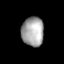
Tissue: lung
Cell type: Epithelial cells
Senescence score: 0.5515
Nuclear area (px): 641
Mean DAPI intensity: 164.056